Field crop: maize
Growth stage: 2
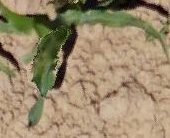
Species: maize